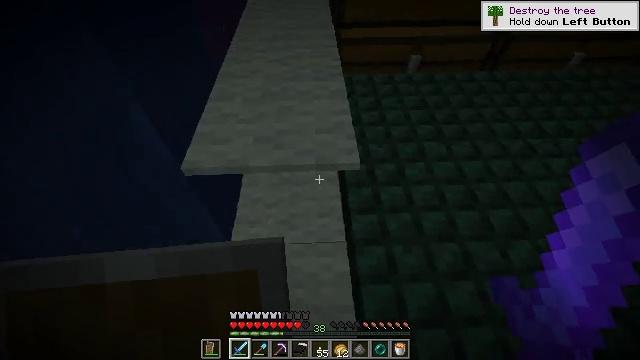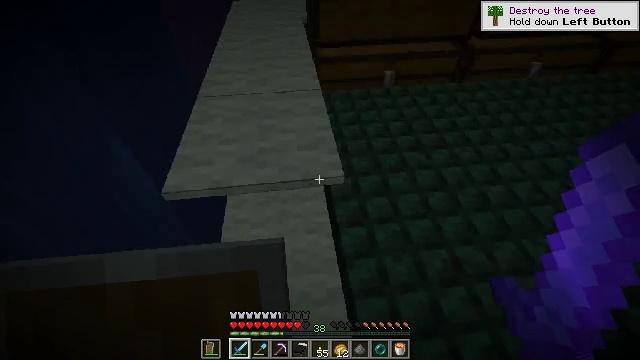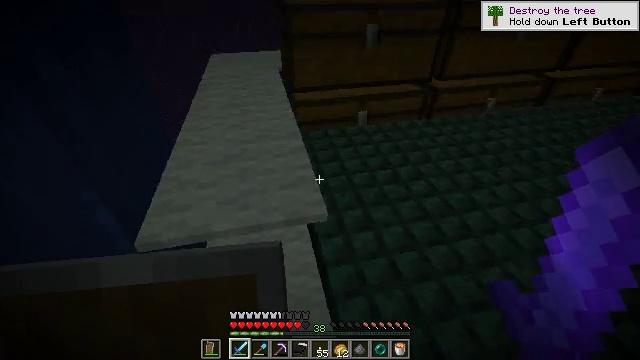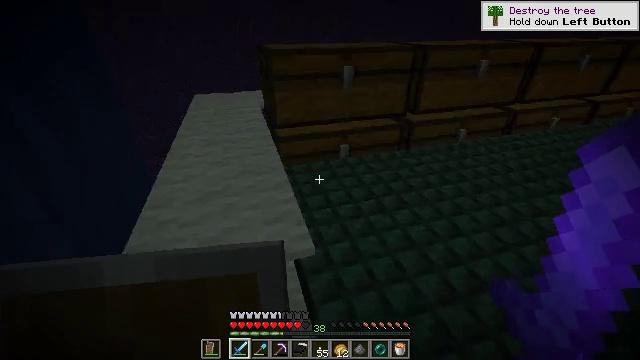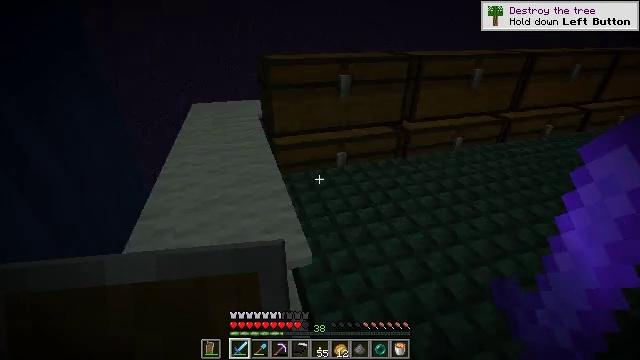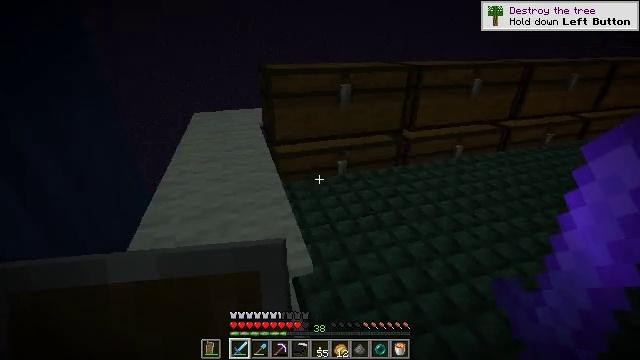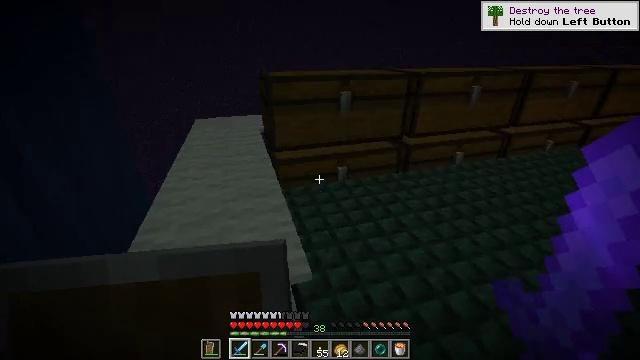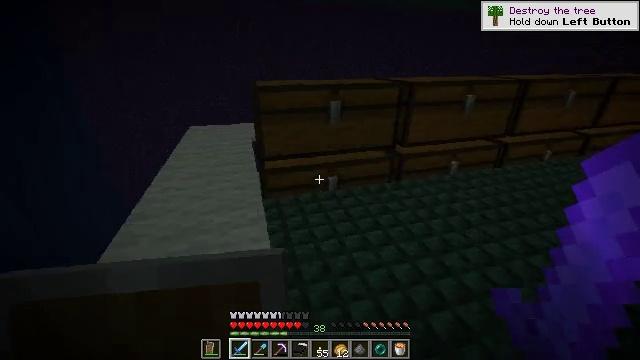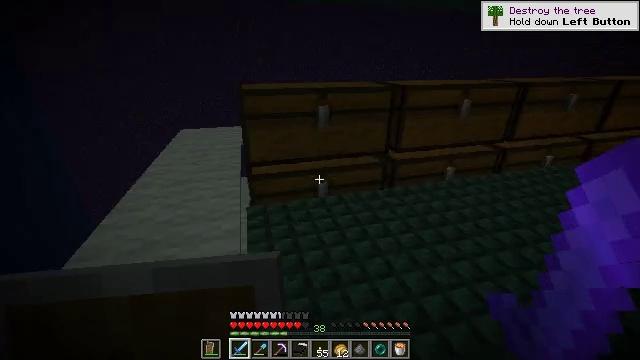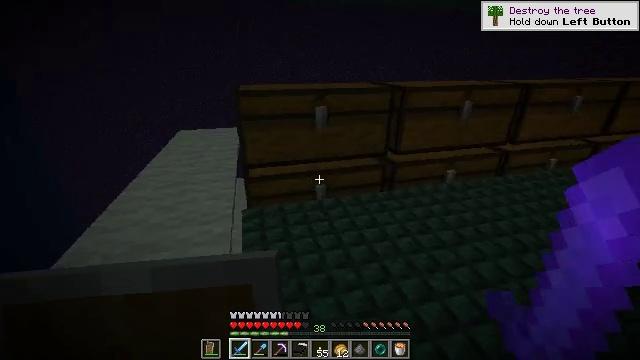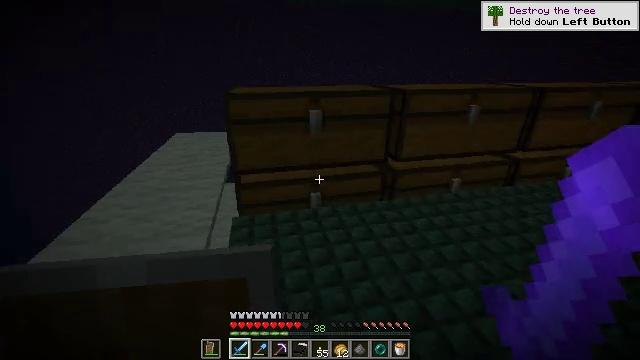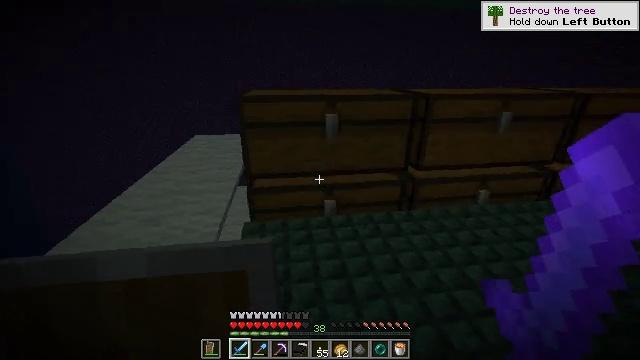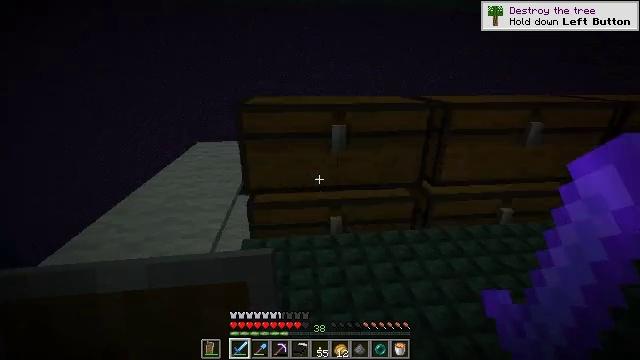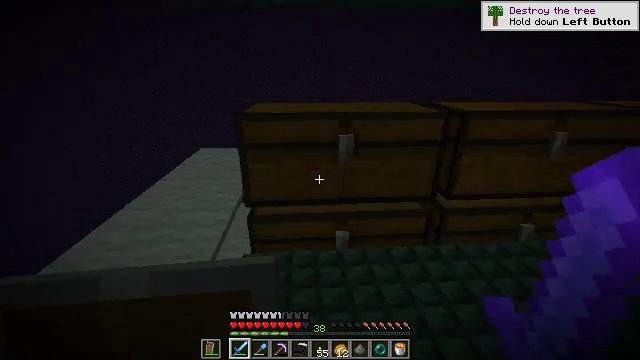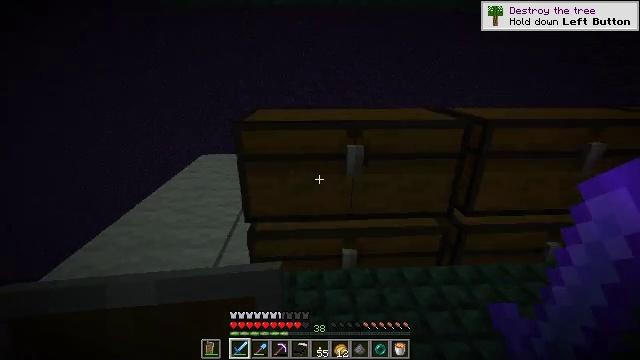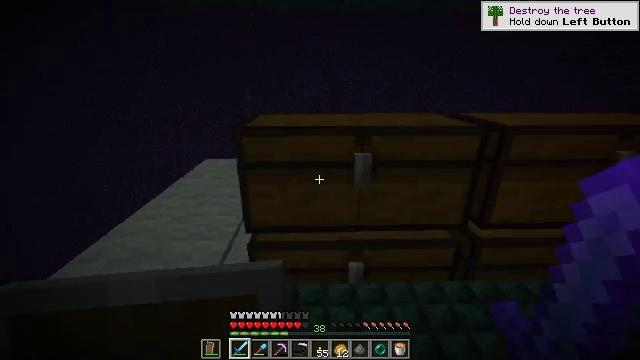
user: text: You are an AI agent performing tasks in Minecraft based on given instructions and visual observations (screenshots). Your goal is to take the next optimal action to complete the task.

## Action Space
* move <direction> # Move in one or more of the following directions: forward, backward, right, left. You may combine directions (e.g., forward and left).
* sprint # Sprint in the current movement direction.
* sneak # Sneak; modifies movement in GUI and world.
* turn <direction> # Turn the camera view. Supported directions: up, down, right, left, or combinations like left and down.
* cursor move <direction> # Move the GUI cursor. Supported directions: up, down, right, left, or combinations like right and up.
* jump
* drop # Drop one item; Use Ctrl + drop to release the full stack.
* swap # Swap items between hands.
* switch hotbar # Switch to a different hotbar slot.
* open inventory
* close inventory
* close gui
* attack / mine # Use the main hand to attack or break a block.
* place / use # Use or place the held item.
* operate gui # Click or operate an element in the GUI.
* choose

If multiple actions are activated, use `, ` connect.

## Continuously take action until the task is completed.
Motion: motion action
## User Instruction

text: Hunt the enderman.
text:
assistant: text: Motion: turn right and up
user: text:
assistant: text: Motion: turn right and up
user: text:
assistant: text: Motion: turn right and up
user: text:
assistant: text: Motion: turn up
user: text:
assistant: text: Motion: turn up
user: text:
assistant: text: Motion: move right, turn up
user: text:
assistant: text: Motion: move forward and move right, turn up
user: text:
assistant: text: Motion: move forward and move right
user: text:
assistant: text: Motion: move forward and move right
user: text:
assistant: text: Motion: move forward, turn left
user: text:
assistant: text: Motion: move forward, turn left
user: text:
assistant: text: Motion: move forward, turn left
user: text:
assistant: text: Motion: move forward, turn left
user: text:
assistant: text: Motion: move forward, turn left
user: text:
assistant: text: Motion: turn left
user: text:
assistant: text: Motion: no_op
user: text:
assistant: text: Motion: use / place
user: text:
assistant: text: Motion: use / place
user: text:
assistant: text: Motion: use / place
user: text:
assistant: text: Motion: no_op
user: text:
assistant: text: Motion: no_op
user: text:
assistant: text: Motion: open gui
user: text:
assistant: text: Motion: no_op
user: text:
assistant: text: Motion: no_op
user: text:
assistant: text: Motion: no_op
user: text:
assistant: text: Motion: no_op
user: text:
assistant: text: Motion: no_op
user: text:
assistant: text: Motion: no_op
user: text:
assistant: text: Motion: no_op
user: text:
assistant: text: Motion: no_op